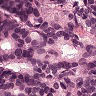
Metastatic tissue present: yes